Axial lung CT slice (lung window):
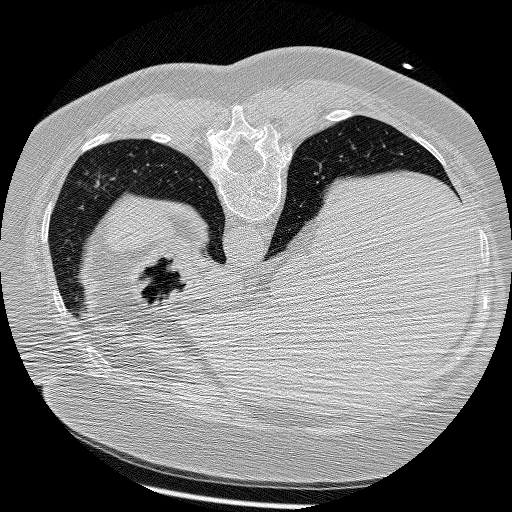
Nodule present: no